Interaction volume radius: 5 \u00c5
Interaction volume height: 20 \u00c5
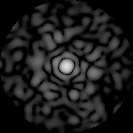
Disorder parameter: 0.8931